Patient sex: M
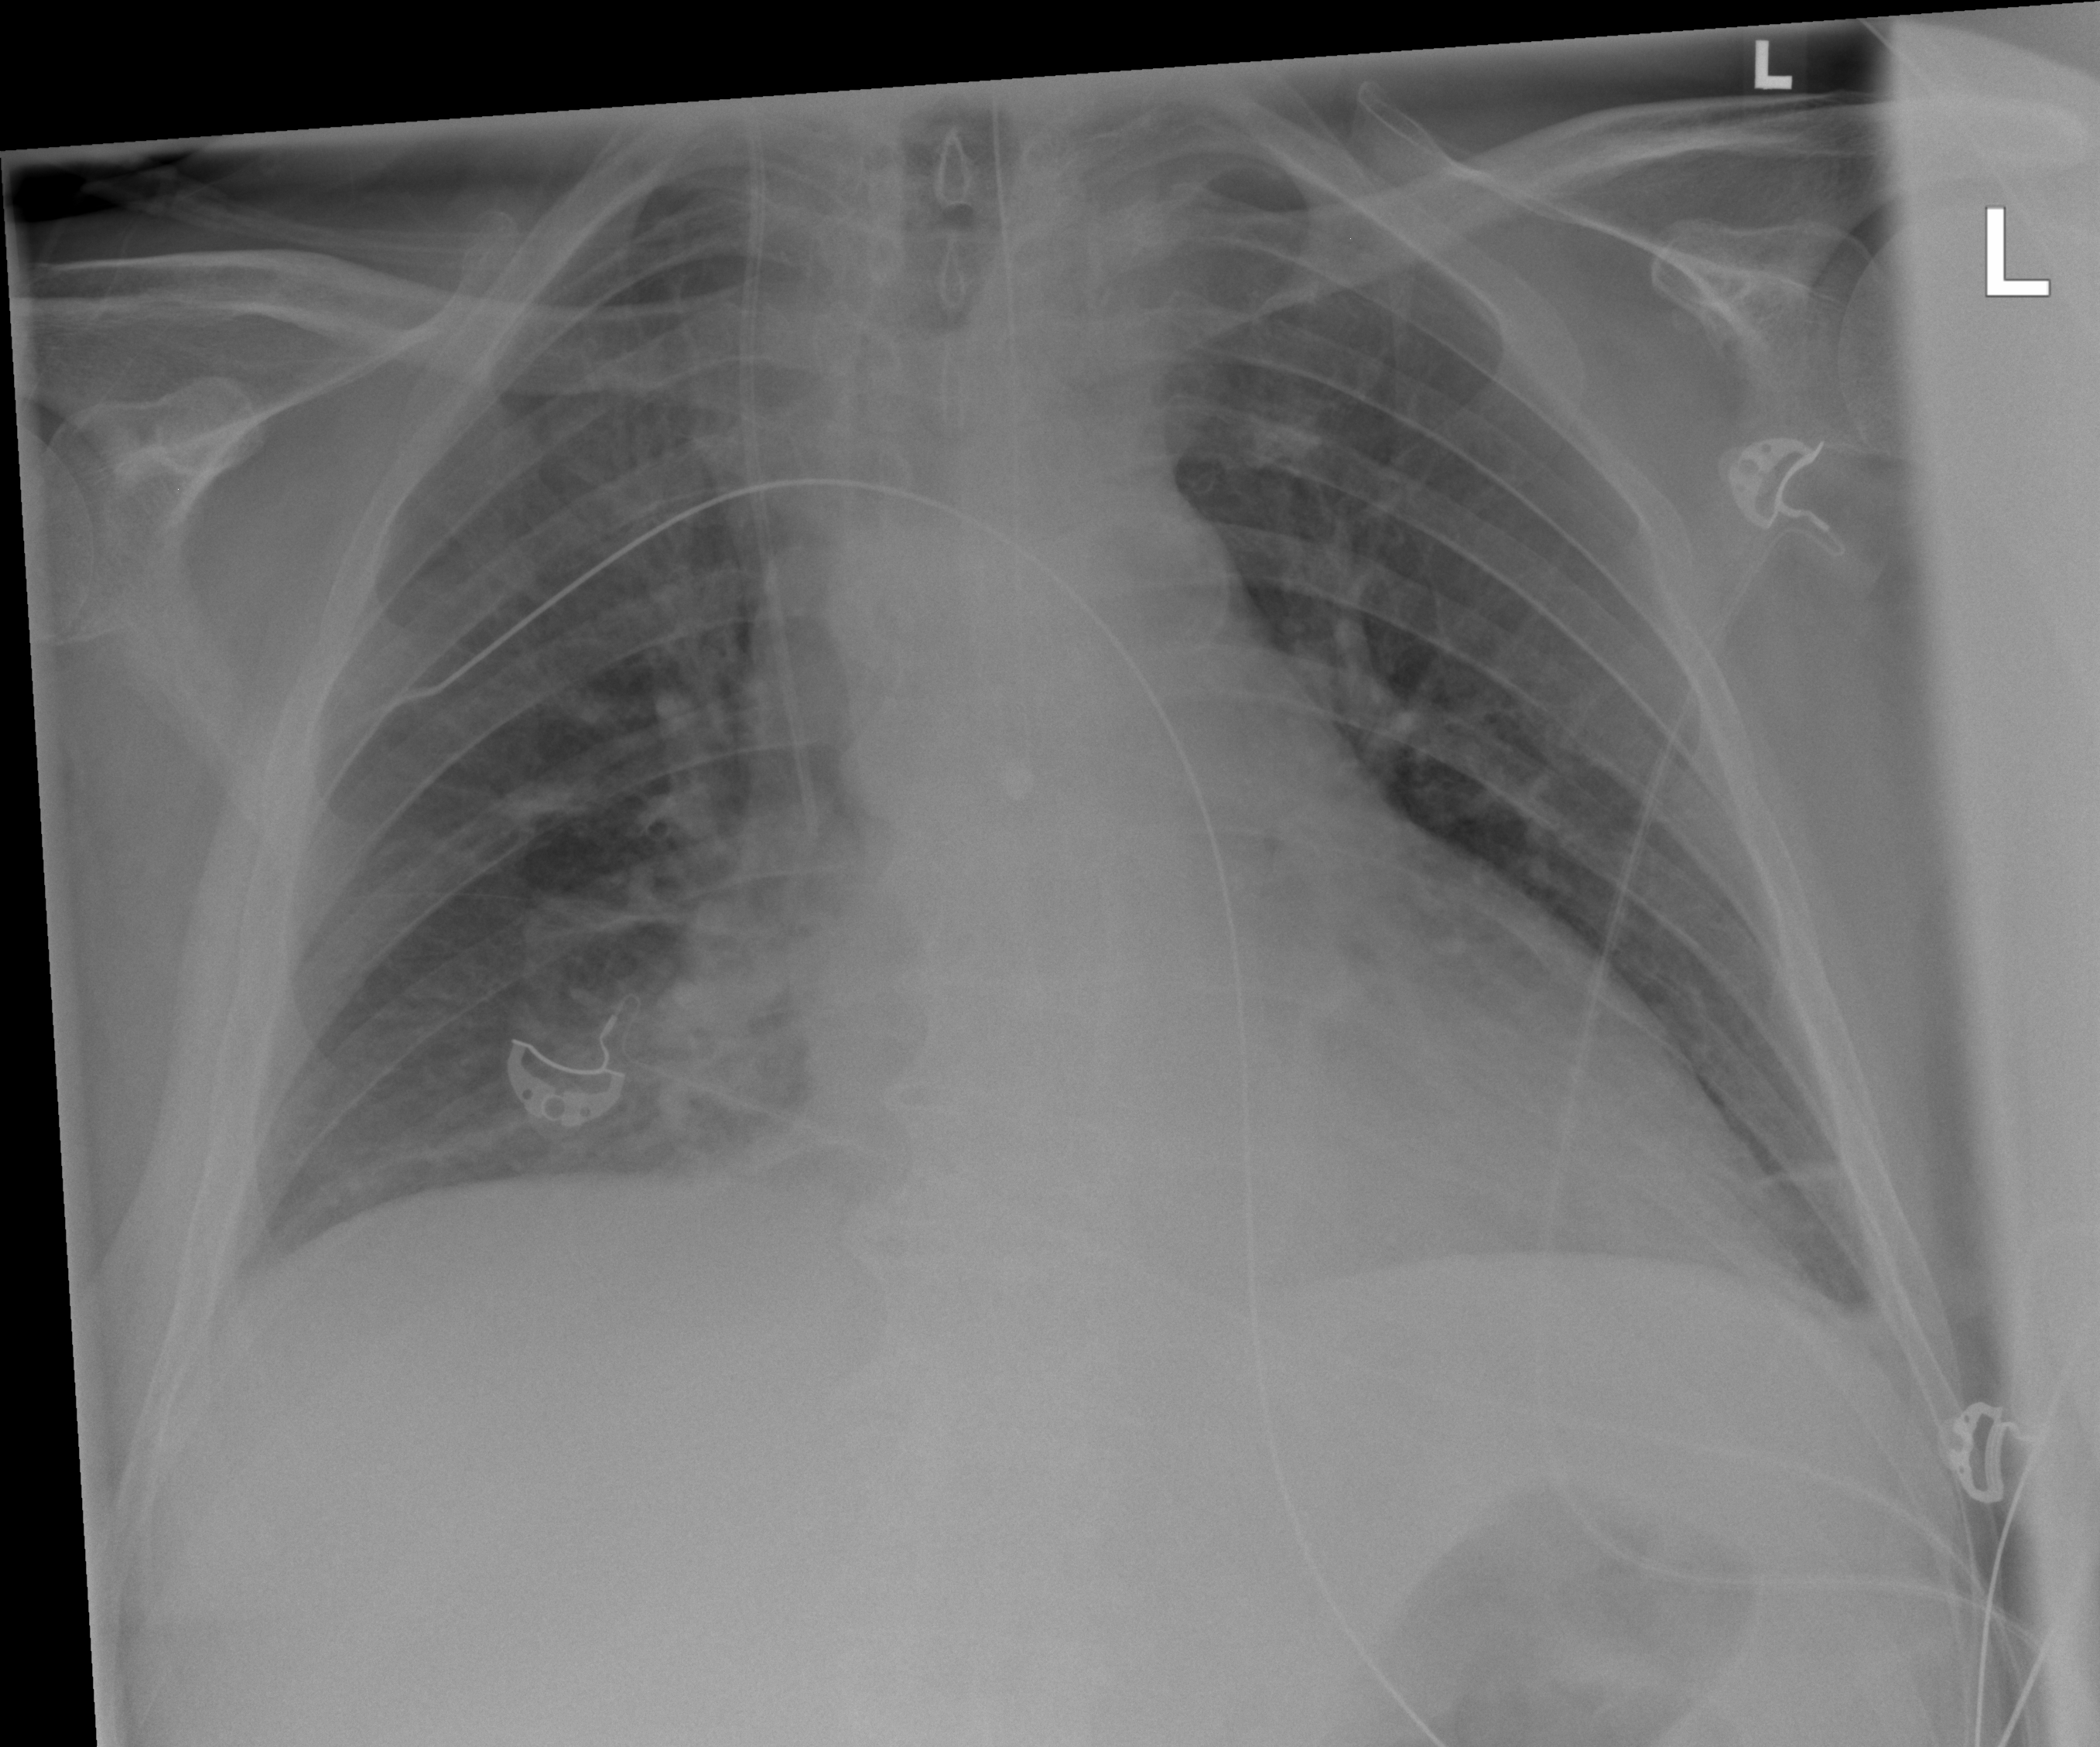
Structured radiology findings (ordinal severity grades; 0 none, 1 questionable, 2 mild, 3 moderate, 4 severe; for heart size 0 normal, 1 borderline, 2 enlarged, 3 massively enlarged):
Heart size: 2
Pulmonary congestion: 2
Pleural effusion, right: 0
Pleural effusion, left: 1
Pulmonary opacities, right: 0
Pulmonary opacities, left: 0
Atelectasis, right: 2
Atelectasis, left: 2